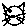
Label: cat